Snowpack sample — Snodgrass Mountain, Crested Butte, Colorado (2/4/25, 12:06 PM MST)
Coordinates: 38.923, -106.968
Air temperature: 35 °F
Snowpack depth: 80 cm
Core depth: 10 cm
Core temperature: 32 °F
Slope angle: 14°, slope face: 78°
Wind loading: low
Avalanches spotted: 0
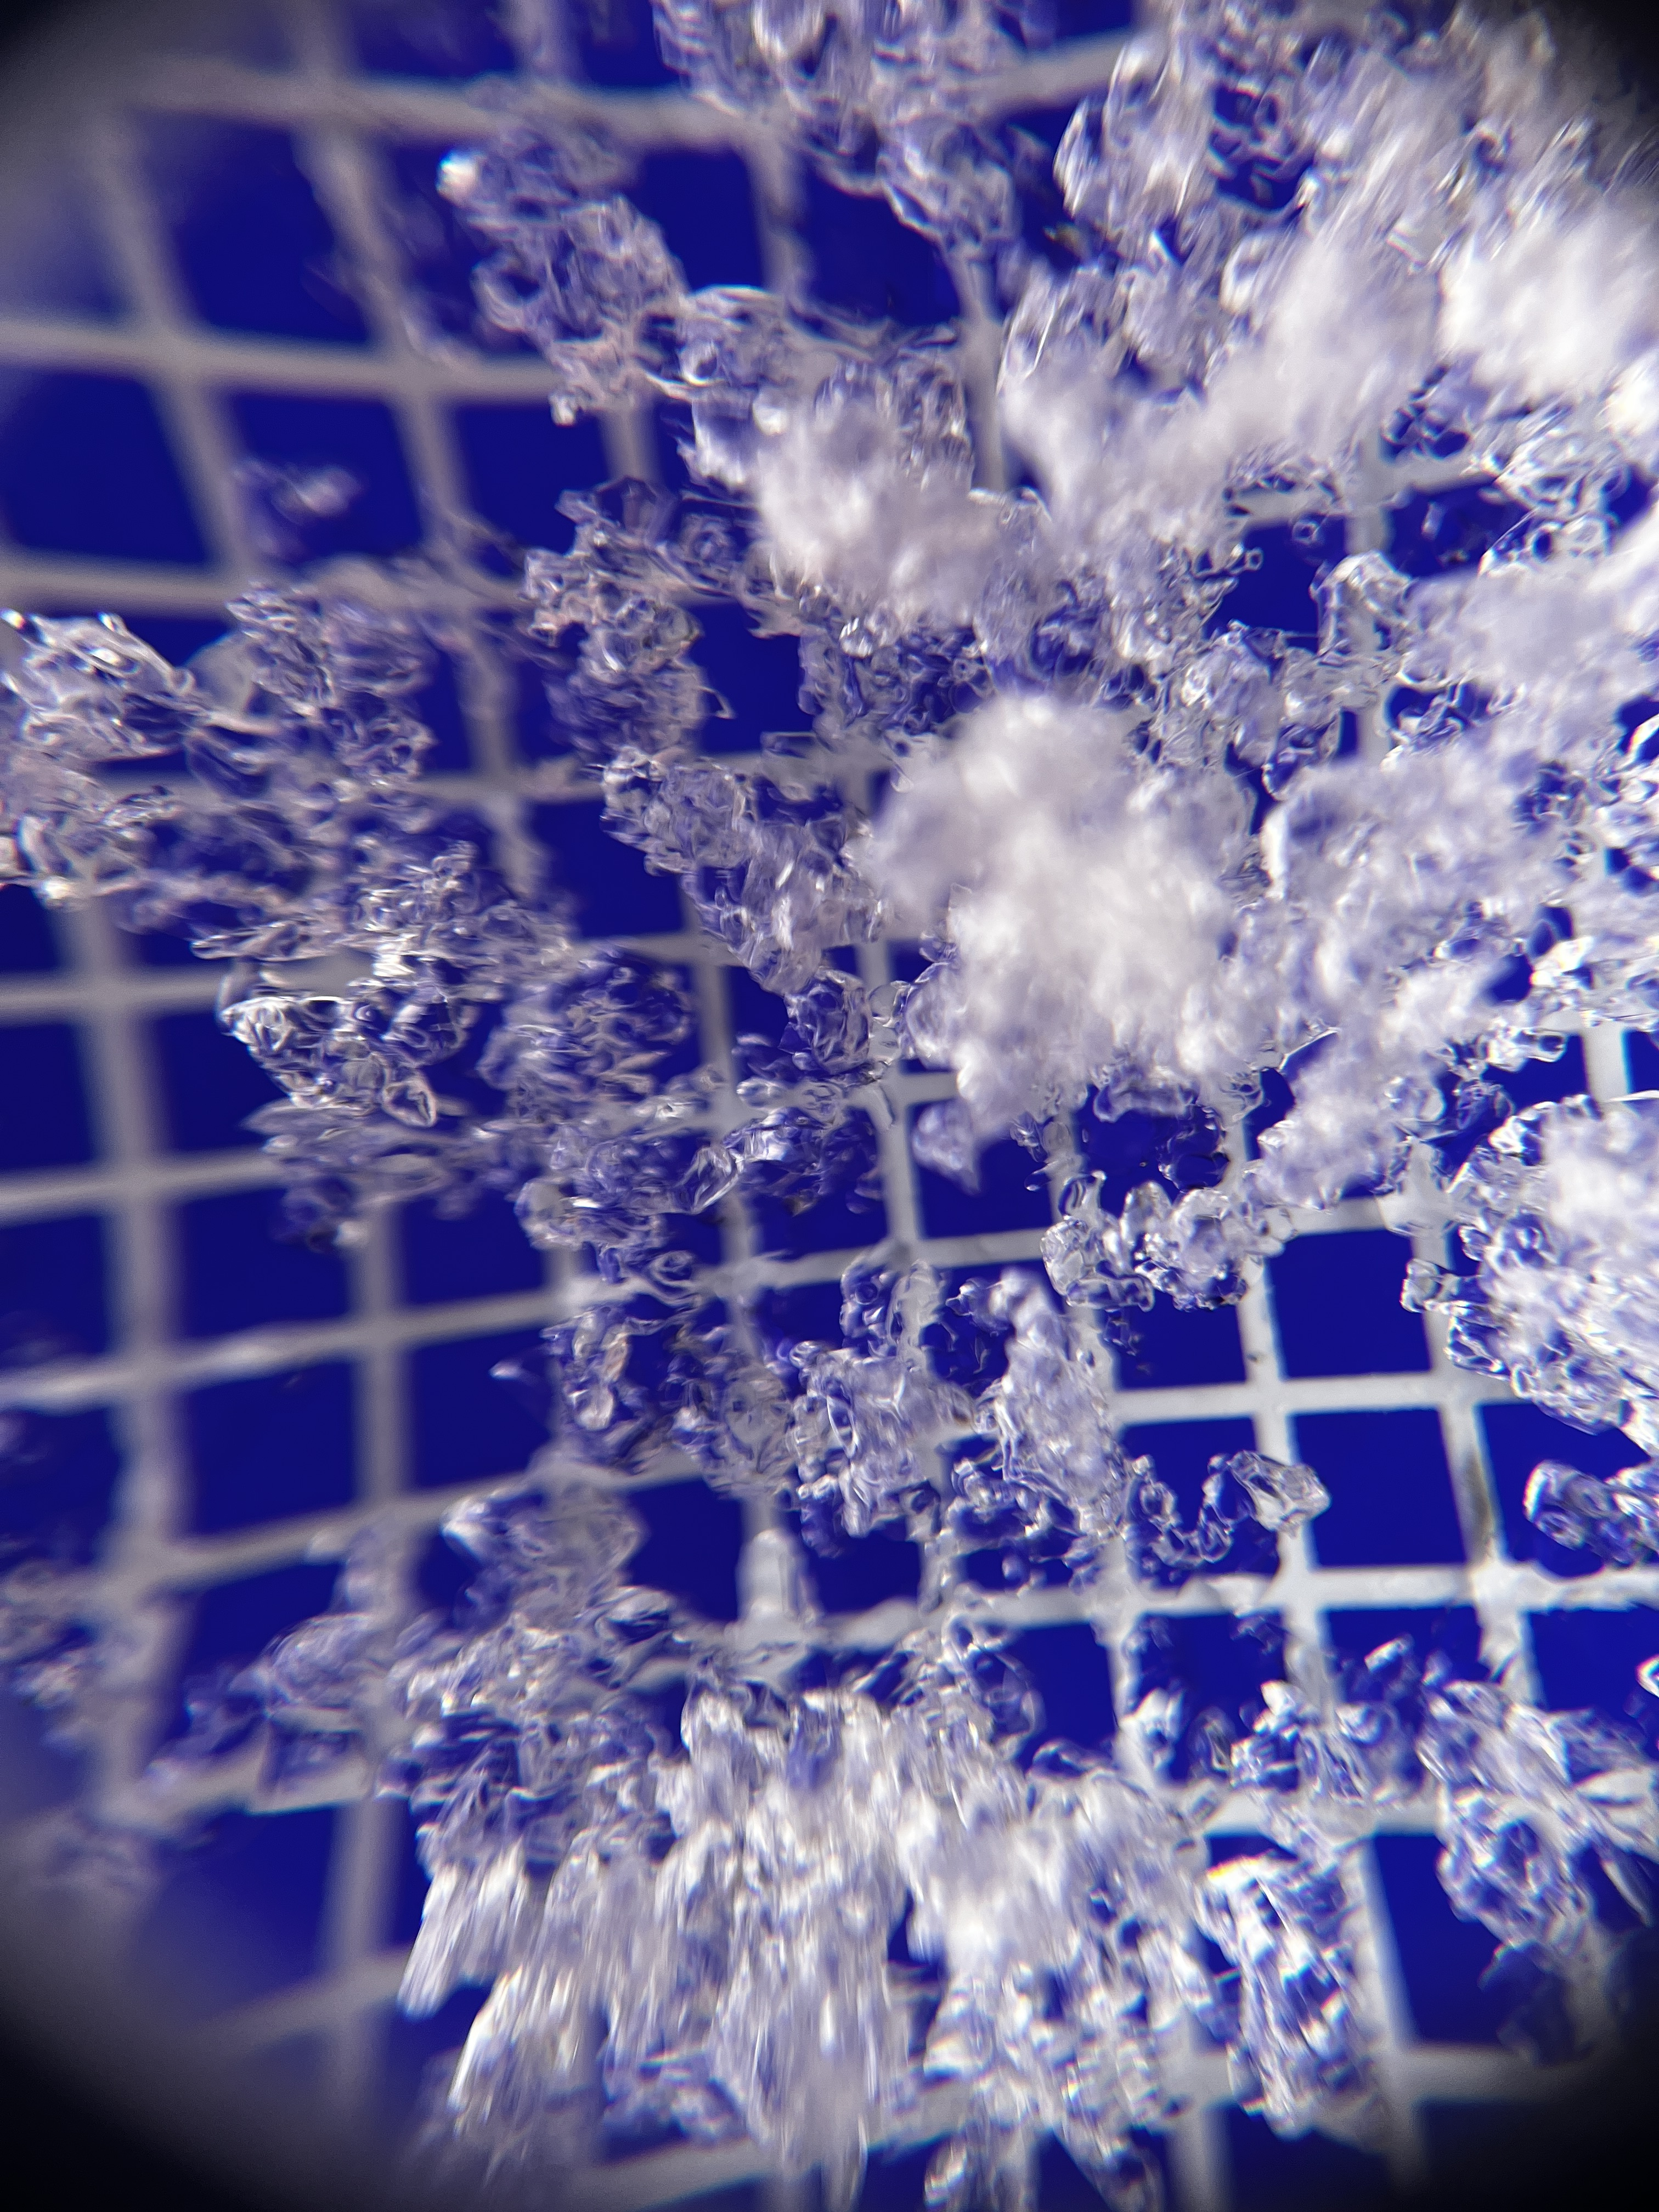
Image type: magnified_profile
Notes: No avalanches nearby, unusually warm weather for the last month reported by residents, Collected 25 yards from treeline